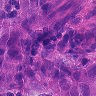
Metastatic tissue present: yes